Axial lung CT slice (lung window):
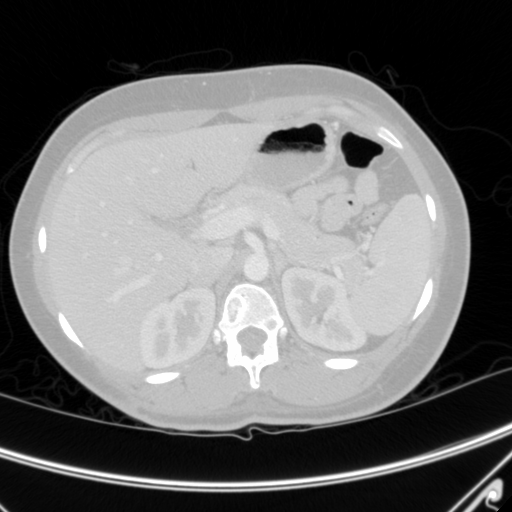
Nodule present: no